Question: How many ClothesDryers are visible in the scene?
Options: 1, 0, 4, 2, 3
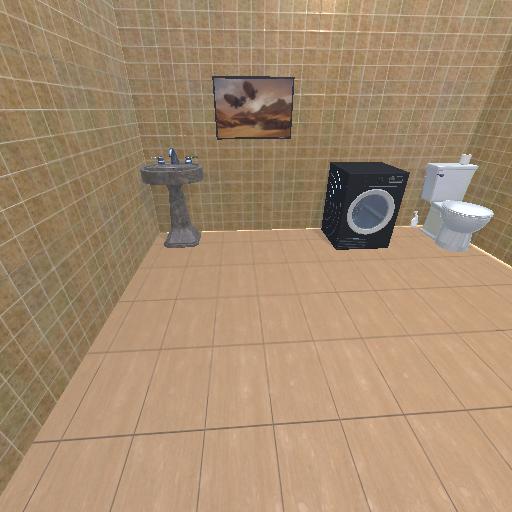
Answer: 1